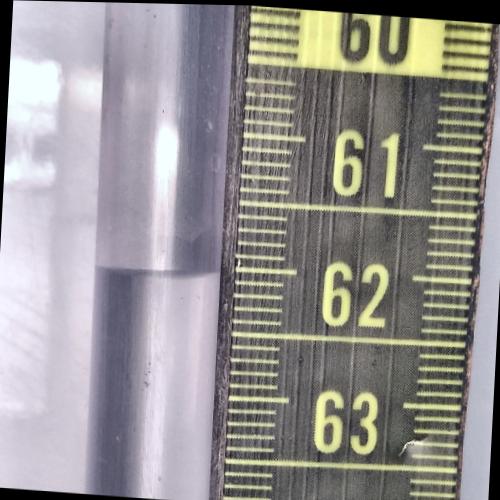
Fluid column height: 62.0 cm